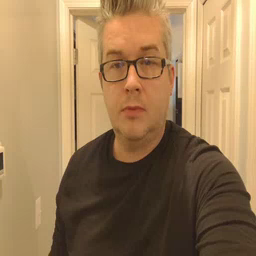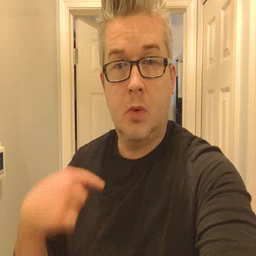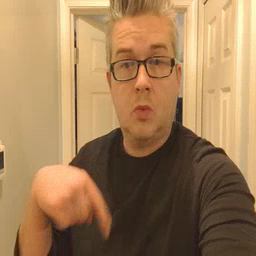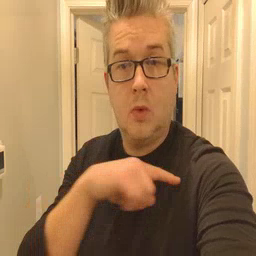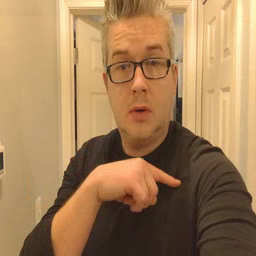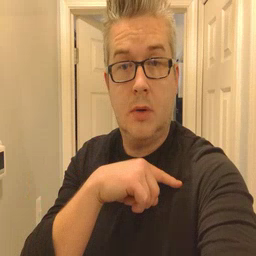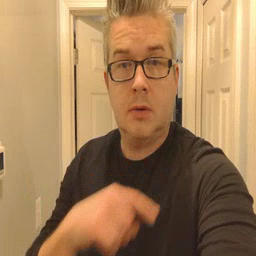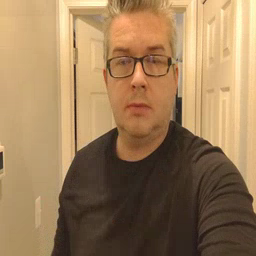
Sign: weus